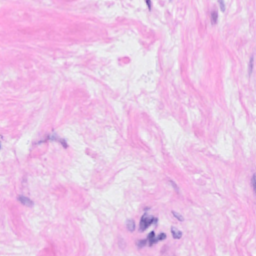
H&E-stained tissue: Breast